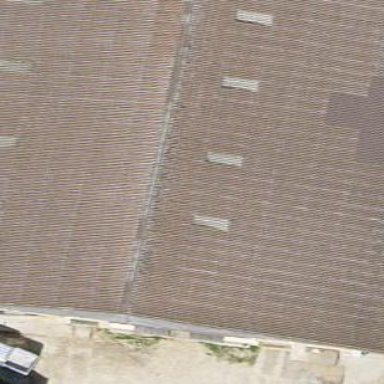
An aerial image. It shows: Farm building.